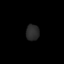
Tissue: lung
Cell type: Endothelial cells
Senescence score: 0.5988
Nuclear area (px): 205
Mean DAPI intensity: 42.483